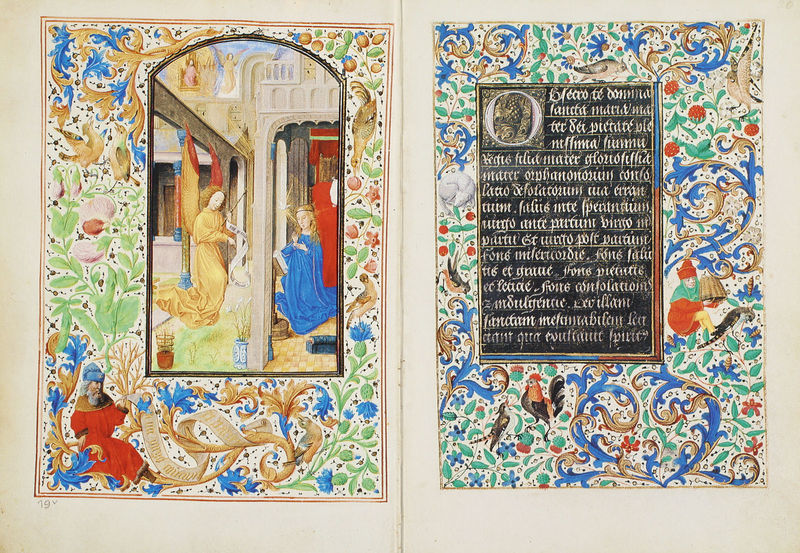
Titel: Stundenbuch der Maria von Burgund
Künstler: Liévin van Lathem
Institution: Wien, Österreichische Nationalbibliothek
Schlagwörter: blau, flügel, mann, vogel, frauen, gelb, menschen, blumen, bunt, frau, kleid, licht, säule, säulen, rot, tiere, ornament, bibel, taube, bild, vögel, gewand, musiker, pflanzen, engel, ranken, schrift, thron, floral, ornamente, verzierung, buch, druck, seite, illustration, text, buchstaben, lilie, buchseite, hahn, maria, buchseiten, miniatur, erzengel, prophet, szenen, arabesken, verkündigung, banderole, latein, lateinisch, spruchband, han, gabriel, buchmalerei, manuskript, engelsflügel, erzengel gabriel, illumination, o, text-bild, hah, insrumente, verknüdigung, evangelius, objecto